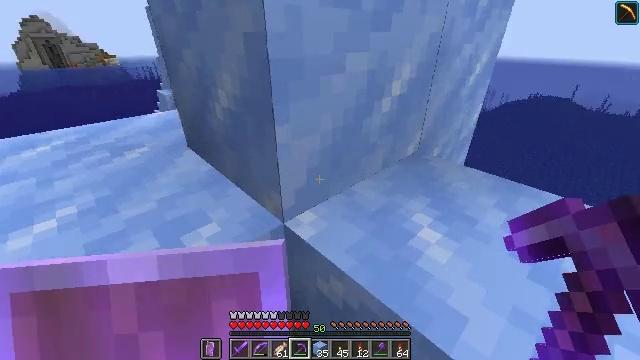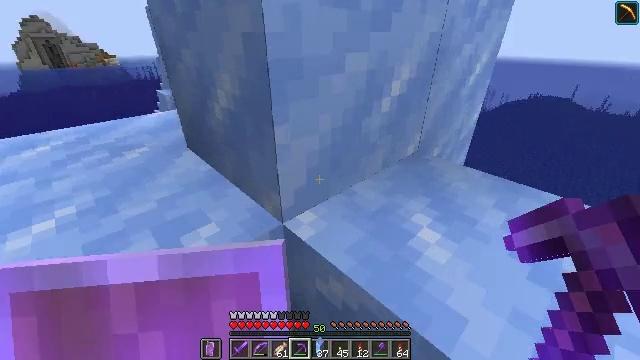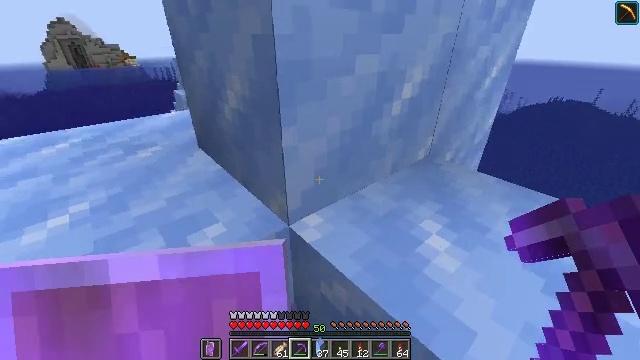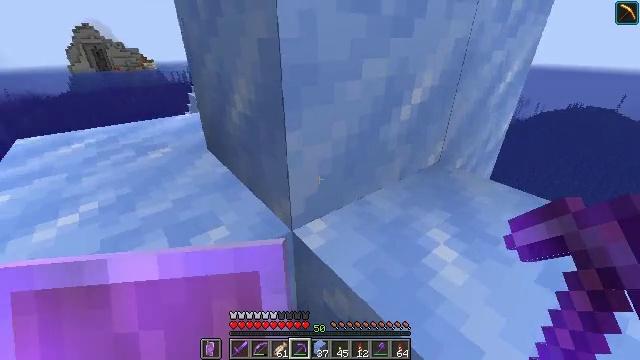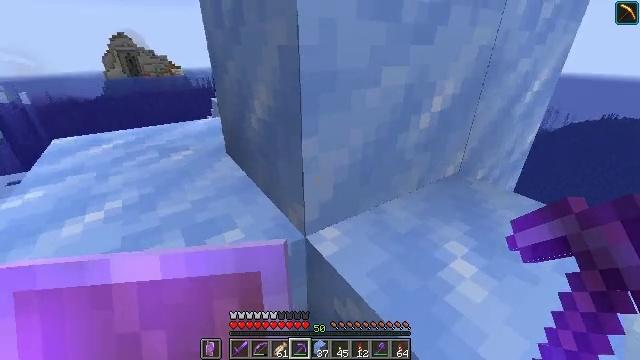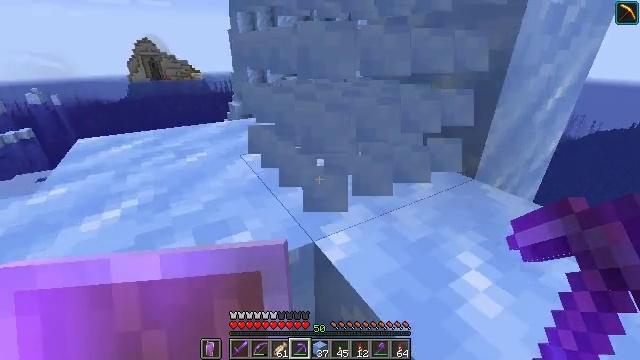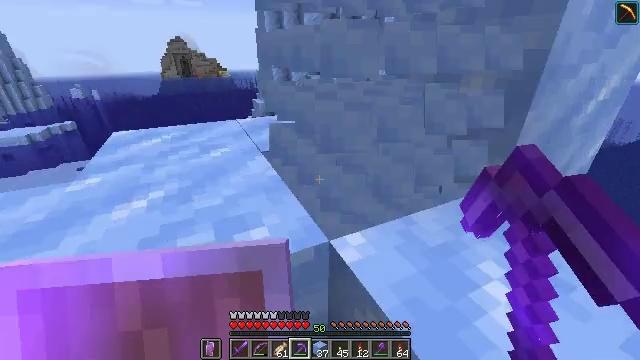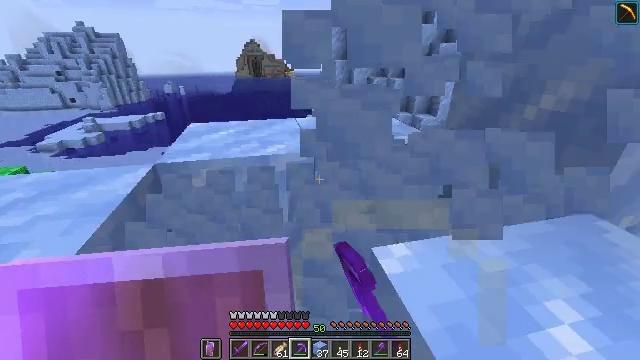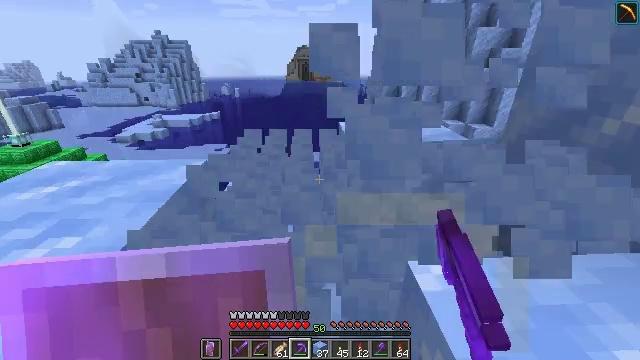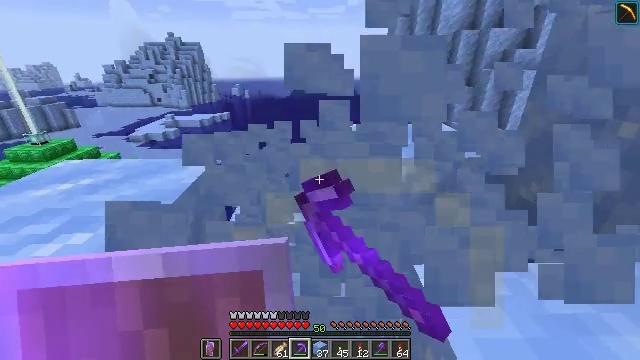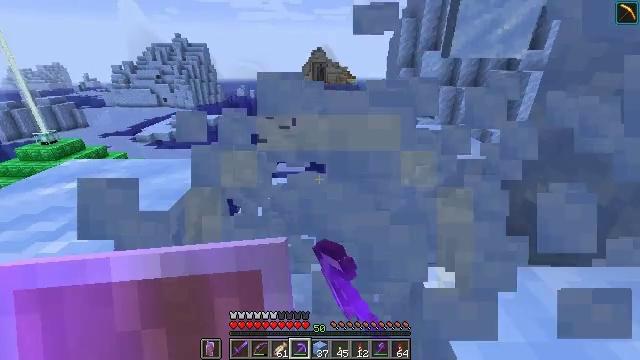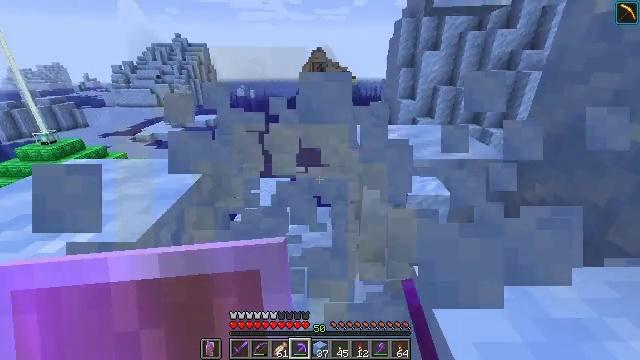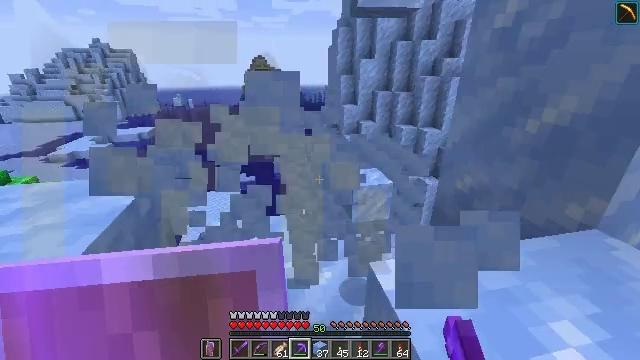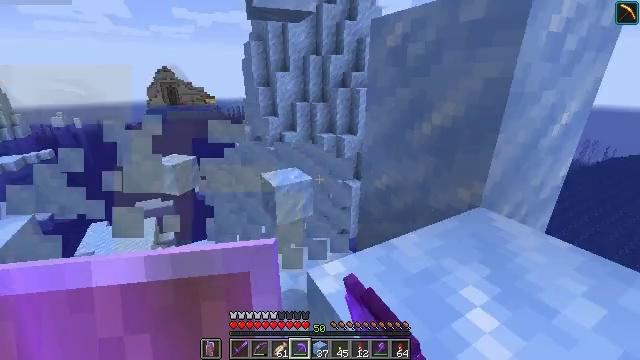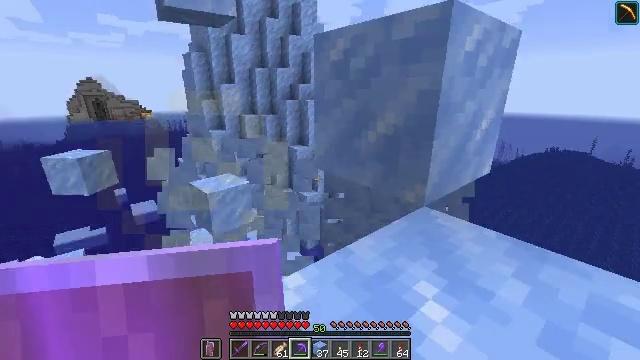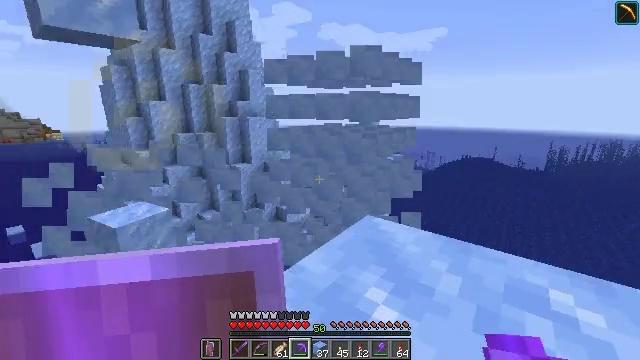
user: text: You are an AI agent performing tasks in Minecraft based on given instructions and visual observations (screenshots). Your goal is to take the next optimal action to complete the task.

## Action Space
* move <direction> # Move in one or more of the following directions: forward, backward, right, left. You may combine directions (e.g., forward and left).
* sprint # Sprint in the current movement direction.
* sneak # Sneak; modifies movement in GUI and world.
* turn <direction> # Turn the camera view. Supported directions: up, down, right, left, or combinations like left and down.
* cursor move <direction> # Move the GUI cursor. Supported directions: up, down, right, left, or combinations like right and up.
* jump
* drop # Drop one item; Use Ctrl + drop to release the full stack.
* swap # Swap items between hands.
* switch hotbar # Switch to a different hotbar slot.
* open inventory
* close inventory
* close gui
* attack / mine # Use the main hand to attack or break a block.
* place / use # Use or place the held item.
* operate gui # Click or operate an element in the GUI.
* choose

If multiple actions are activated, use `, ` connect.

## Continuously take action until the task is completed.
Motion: motion action
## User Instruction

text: Mine packed ice from icy biomes.
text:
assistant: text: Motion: no_op
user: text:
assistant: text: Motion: turn left
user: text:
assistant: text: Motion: turn left
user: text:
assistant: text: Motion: turn left and up
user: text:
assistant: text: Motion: turn left, attack / mine
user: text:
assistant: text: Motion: turn left, attack / mine
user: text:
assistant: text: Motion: turn left, attack / mine
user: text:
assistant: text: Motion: turn left, attack / mine
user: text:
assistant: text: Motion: turn left, attack / mine
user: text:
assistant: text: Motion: turn left, attack / mine
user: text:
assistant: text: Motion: attack / mine
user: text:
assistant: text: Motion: turn right and up, attack / mine
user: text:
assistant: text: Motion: turn right and up, attack / mine
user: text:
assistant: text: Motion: turn right and up, attack / mine
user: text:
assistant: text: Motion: turn right and up, attack / mine
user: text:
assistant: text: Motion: turn right and up, attack / mine
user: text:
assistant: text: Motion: turn right, attack / mine
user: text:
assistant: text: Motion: turn left and up, attack / mine
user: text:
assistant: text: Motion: turn left and up, attack / mine
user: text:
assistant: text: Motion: turn left and up, attack / mine
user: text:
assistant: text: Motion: turn left, attack / mine
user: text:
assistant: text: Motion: attack / mine
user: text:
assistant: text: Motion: turn right and down, attack / mine
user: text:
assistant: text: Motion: turn right and down, attack / mine
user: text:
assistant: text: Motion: turn right and down, attack / mine
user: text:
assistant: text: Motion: turn right and down
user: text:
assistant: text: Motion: turn right
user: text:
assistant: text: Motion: turn right
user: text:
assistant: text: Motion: move back
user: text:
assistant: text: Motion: move back